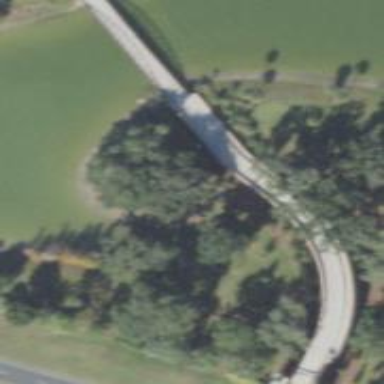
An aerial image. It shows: Asphalt path that serves as golf cartpath.